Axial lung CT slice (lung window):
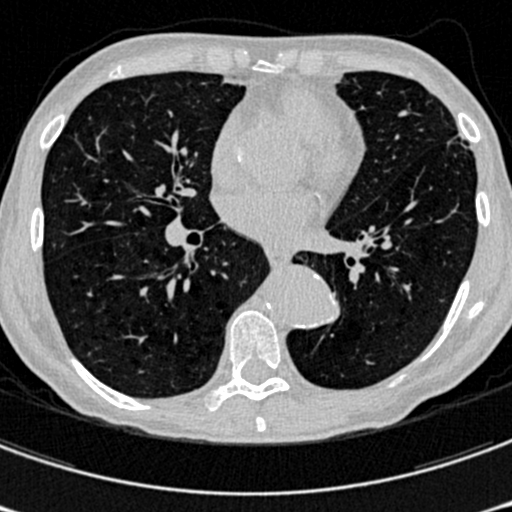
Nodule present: no